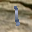
Label: 1